Question: I want to draw an area with multi-clipping areas.
Here is the screen shot:

I write a drawing example: <URL>
The total area should be the four 'green' area + the center white rectangle.
From the basic tutorial, I know Drawing a cliping Plane is like drawing others things.
1. Create a clipping region
2. context.clip()
However, create a clipping region, we have multi-region, how to combine, any suggestion?
thanks.
Below is some code:
'''
ctx.save(); // save the context so we don't mess up others
ctx.beginPath();
ctx.fillStyle = "#ffffff";
ctx.rect(this.x, this.y, this.w, this.h);
ctx.fill();
ctx.restore(); // restore context to what it was on entry
ctx.fillStyle = "#00ff00";//Color for four surrounded area.
ctx.save(); // save the context so we don't mess up others
ctx.beginPath();
r = Math.sqrt((this.h/2)*(this.h/2) + 16 *this.w * this.w);
thea = Math.atan(this.h/this.w/8);
ctx.arc(this.x + this.w*4, this.y + this.h/2, r , Math.PI - thea, Math.PI+thea, false);
ctx.closePath();
ctx.fill();
//ctx.clip();
ctx.restore(); // restore context to what it was on entry
ctx.save(); // save the context so we don't mess up others
ctx.beginPath();
r = Math.sqrt((this.h/2)*(this.h/2) + 16 *this.w * this.w);
thea = Math.atan(this.h/this.w/8);
ctx.arc(this.x- this.w*3, this.y + this.h/2, r , -thea, thea, false);
ctx.closePath();
ctx.fill();
//ctx.clip();
ctx.restore(); // restore context to what it was on entry
ctx.save(); // save the context so we don't mess up others
ctx.beginPath();
r = Math.sqrt((this.w/2)*(this.w/2) + 16 * this.h * this.h);
thea = Math.atan(this.w/this.h/8);
ctx.arc(this.x + this.w/2, this.y + 4 * this.h, r , Math.PI*3/2-thea, Math.PI*3/2 + thea, false);
ctx.closePath();
ctx.fill();
ctx.restore(); // restore context to what it was on entry
ctx.save(); // save the context so we don't mess up others
ctx.beginPath();
r = Math.sqrt((this.w/2)*(this.w/2) + 16*this.h*this.h);
thea = Math.atan(this.w/this.h/8);
ctx.arc(this.x + this.w/2, this.y-3*this.h , r , Math.PI/2-thea, Math.PI/2 + thea, false);
ctx.closePath();
ctx.fill();
ctx.restore(); // restore context to what it was on entry
ctx.save();
'''
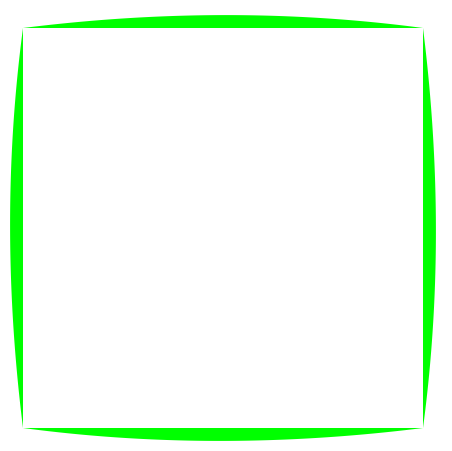
Answer: A clipping path is actually a path.
This means if you draw all 4 of your closed arcs in one path, then you can clip with that multi-shape path.
You can combine your paths by doing 1 'beginPath' command before the arcs instead of a 'beginPath' before every arc.
The result is a single path that looks like this which you can use as a clipping path:

For example, this is how that clipping path can be used to contain an image of diagonal stripes:

Here's example code and a Demo: <URL>
'''
<!doctype html>
<html>
<head>
<link rel="stylesheet" type="text/css" media="all" href="css/reset.css" /> <!-- reset css -->
<script type="text/javascript" src="http://code.jquery.com/jquery.min.js"></script>
<style>
body{ background-color: ivory; }
canvas{border:1px solid red;}
</style>
<script>
$(function(){
var canvas=document.getElementById("canvas");
var ctx=canvas.getContext("2d");
var img=new Image();
img.onload=start;
img.src="https://dl.dropboxusercontent.com/u/139992952/multple/rainbowDiagonal.jpg";
function start(){
ctx.beginPath();
ctx.fillStyle = "#000";
ctx.rect(0,0,canvas.width,canvas.height);
ctx.fill();
draw();
}
function draw(){
var x=50;
var y=50;
var w=200;
var h=200;
ctx.save();
ctx.fillStyle = "#00ff00";//Color for four surrounded area.
ctx.beginPath();
r = Math.sqrt((h/2)*(h/2) + 16 *w * w);
thea = Math.atan(h/w/8);
ctx.arc(x + w*4, y + h/2, r , Math.PI - thea, Math.PI+thea, false);
ctx.closePath();
r = Math.sqrt((h/2)*(h/2) + 16 *w * w);
thea = Math.atan(h/w/8);
ctx.arc(x- w*3, y + h/2, r , -thea, thea, false);
ctx.closePath();
r = Math.sqrt((w/2)*(w/2) + 16 * h * h);
thea = Math.atan(w/h/8);
ctx.arc(x + w/2, y + 4 * h, r , Math.PI*3/2-thea, Math.PI*3/2 + thea, false);
ctx.closePath();
r = Math.sqrt((w/2)*(w/2) + 16*h*h);
thea = Math.atan(w/h/8);
ctx.arc(x + w/2, y-3*h , r , Math.PI/2-thea, Math.PI/2 + thea, false);
ctx.closePath();
ctx.clip();
ctx.drawImage(img,0,0);
ctx.restore();
}
}); // end $(function(){});
</script>
</head>
<body>
<canvas id="canvas" width=300 height=300></canvas>
</body>
</html>
'''